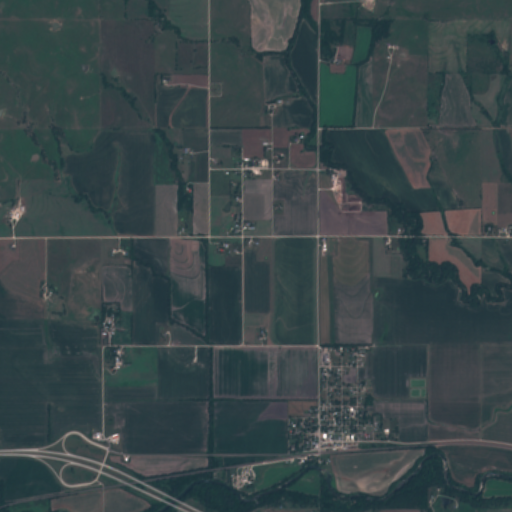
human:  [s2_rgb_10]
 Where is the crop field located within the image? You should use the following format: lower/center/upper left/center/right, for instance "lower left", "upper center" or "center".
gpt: The crop field is located in the lower of the image.
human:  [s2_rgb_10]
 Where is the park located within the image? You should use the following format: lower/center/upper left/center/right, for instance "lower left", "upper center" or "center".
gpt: The park is located in the lower right of the image.
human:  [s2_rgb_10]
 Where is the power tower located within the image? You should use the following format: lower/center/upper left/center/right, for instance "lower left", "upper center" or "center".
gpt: The power tower is located in the lower left of the image.
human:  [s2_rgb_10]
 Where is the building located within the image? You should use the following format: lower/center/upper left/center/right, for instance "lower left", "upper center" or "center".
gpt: The building is located in the lower right of the image.
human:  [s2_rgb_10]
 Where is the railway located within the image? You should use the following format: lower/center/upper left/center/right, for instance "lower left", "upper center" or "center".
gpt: The railway is located in the lower of the image.
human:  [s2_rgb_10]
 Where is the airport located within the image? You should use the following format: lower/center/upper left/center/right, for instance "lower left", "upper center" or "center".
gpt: There is no airport in the image.